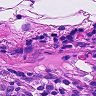
Metastatic tissue present: no